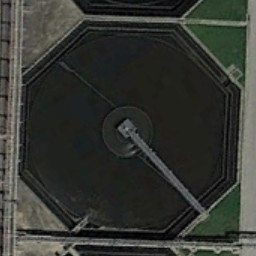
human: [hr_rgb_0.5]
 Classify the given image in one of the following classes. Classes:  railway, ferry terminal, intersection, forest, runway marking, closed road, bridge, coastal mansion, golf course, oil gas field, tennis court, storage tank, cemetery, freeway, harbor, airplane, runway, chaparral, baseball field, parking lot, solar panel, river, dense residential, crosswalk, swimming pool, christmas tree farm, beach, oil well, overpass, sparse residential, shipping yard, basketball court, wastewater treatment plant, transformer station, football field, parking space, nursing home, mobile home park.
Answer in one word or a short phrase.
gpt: wastewater treatment plant